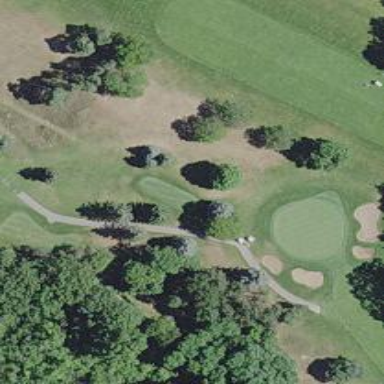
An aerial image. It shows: Pathway for golfing.